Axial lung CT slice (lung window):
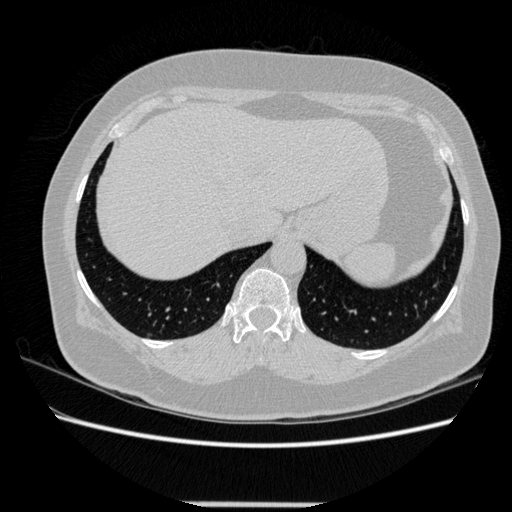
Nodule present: no